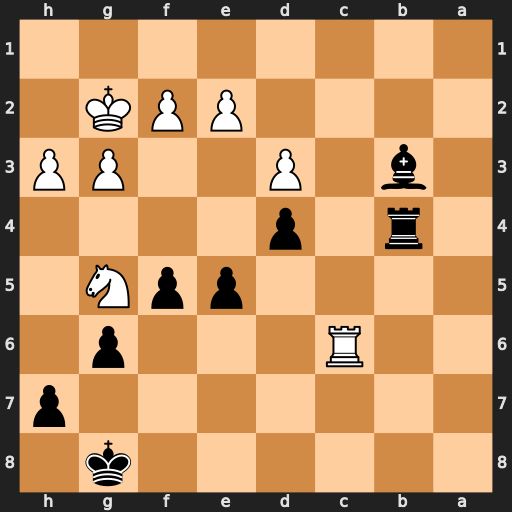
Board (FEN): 6k1/7p/2R3p1/4ppN1/1r1p4/1b1P2PP/4PPK1/8
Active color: b
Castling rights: -
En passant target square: -
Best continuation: Bd5+ f3 Bxc6